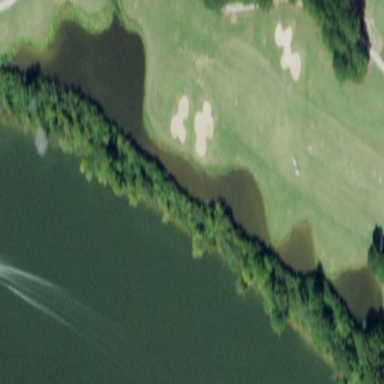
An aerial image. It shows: Water hazard on golf course. The hazard is natural water feature.